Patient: sex M, age 65
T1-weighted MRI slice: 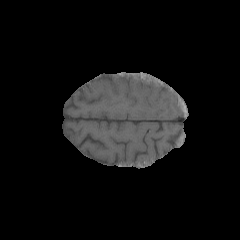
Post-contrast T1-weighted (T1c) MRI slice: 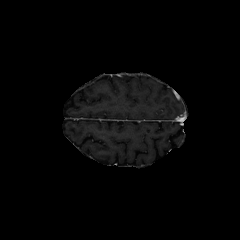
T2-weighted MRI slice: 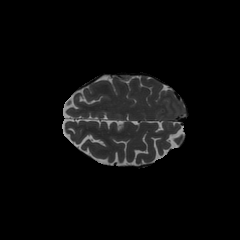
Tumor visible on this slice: no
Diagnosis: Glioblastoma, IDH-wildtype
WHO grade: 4